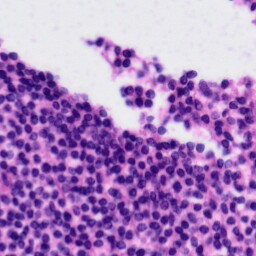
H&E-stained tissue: Tonsil